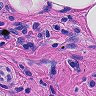
Metastatic tissue present: yes